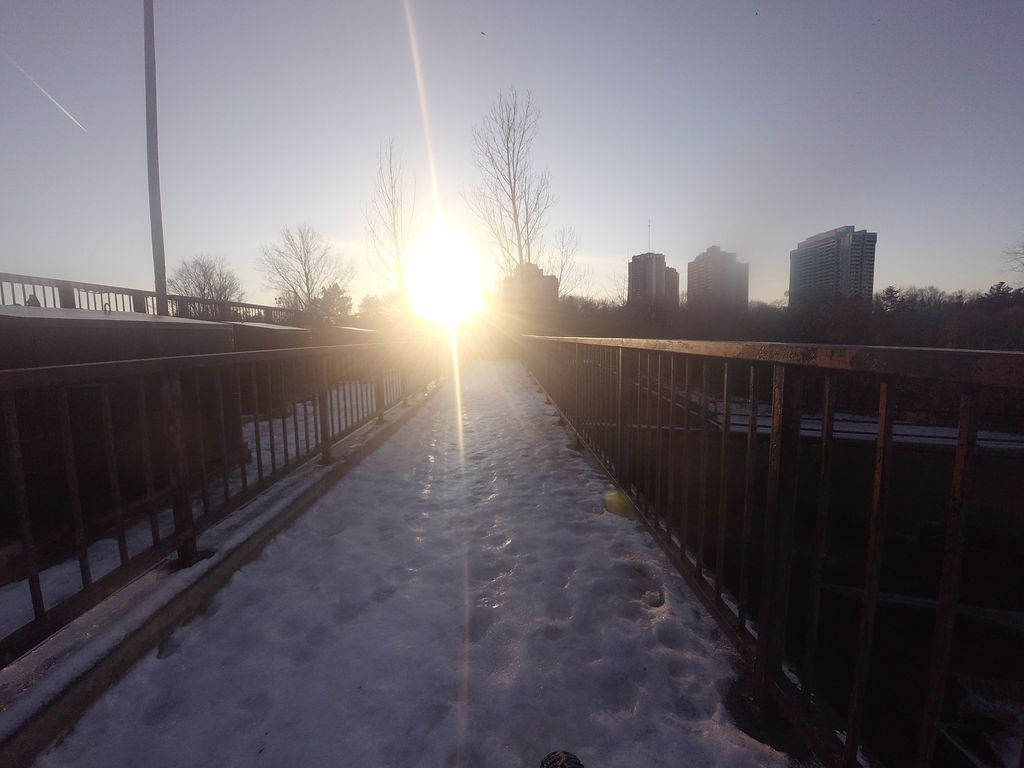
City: ottawa-gatineau